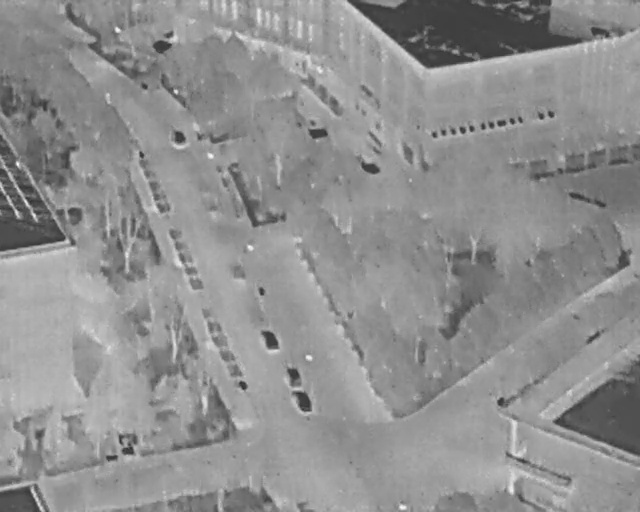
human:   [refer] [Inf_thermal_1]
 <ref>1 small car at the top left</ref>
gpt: <box>[[26, 25, 29, 28, 2]]</box>

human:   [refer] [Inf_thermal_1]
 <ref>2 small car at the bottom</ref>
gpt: <box>[[44, 72, 47, 75, 167], [45, 76, 49, 79, 167]]</box>